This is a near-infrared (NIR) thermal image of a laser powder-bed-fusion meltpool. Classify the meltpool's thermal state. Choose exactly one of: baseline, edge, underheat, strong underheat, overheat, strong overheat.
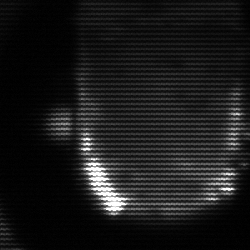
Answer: baseline